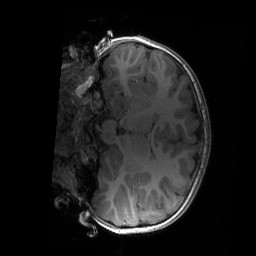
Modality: T1w
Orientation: coronal
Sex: female
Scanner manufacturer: siemens
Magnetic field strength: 3 T
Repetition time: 1.9 s
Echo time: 0.00243 s